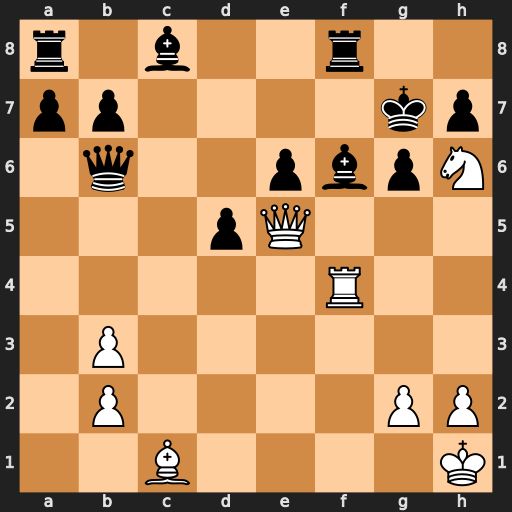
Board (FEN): r1b2r2/pp4kp/1q2pbpN/3pQ3/5R2/1P6/1P4PP/2B4K
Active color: w
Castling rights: -
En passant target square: -
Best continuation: Rxf6 Rxf6 Ng4 Qd8 Bg5